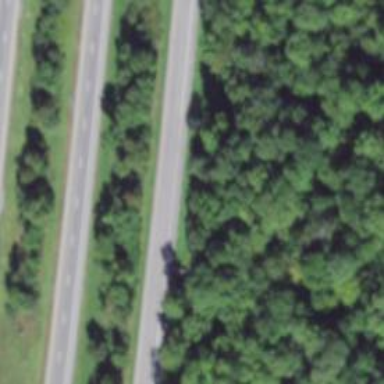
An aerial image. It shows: Rest area on the road.